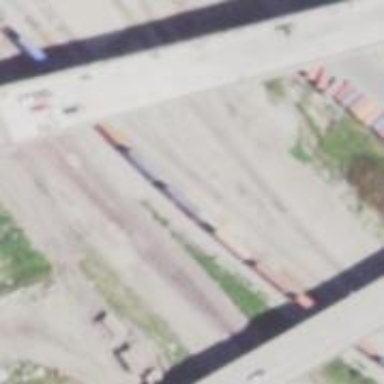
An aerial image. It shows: Railway siding for service.